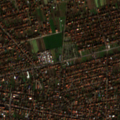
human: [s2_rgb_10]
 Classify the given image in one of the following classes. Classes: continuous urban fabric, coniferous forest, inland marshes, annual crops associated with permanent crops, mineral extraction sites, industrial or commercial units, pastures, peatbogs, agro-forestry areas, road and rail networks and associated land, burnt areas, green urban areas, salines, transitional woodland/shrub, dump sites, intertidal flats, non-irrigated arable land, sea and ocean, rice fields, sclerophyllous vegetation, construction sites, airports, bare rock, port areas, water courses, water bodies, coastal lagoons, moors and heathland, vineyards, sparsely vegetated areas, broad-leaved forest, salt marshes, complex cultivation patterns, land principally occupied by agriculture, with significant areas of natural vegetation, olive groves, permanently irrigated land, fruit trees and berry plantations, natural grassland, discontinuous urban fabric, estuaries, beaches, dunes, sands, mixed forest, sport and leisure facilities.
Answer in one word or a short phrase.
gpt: discontinuous urban fabric, non-irrigated arable land, complex cultivation patterns